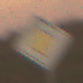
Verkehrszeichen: Vorfahrtsstrasse
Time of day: SunriseSunset
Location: Outdoor (Nature)
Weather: PartlyCloudy
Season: NotSpecified
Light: Natural